Question: I am trying to achieve the following layout for a navigation bar with Flexbox. I am stuck with the alignment of the divs. This is how it should like:

This is what i build up with Divs and CSS. But i dont know how to align those divs, so that i get the desired result.
<URL>
'''
* {
box-sizing: border-box;
}
#nav {
display: flex;
}
#logo {
width: 100px;
heigth: 100px;
background-color: black;
margin-left: 24px;
}
'''
'''
<div id="nav">
<div id="logo">
100x100px Logo
</div>
<div id="left_side">
<div id="top_nav">
<div id="title">TITLE OF PAGE</div>
<div id="menu_swith">SWITCH</div>
</div>
<div id="bottom_nav">
<div class="nav_item">Menu 1</div>
<div class="nav_item">Menu 2</div>
<div class="nav_item">Menu 3</div>
<div class="nav_item">Menu 4</div>
</div>
</div>
</div>
'''
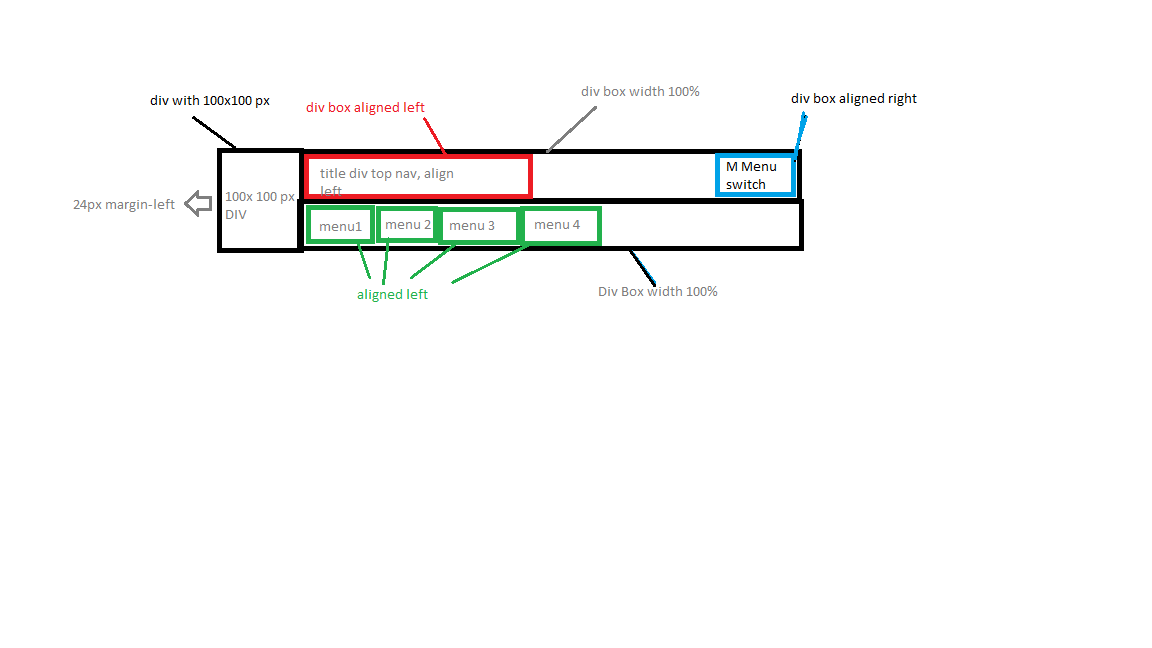
Answer: I would add a few more flex containers to some of the child divs. I'd also specify the width and flex-direction on the '#left_side' div and justify the content on the '#top_nav' div.
Try the snippet below or see this <URL>:
'''
* {
box-sizing: border-box;
}
#nav,
#left_side,
#top_nav,
#bottom_nav {
display: flex;
}
#left_side {
flex-direction: column;
width: 100%;
}
#top_nav {
justify-content: space-between;
}
#logo {
width: 100px;
heigth: 100px;
background-color: black;
margin-left: 24px;
}
'''
'''
<div id="nav">
<div id="logo">
100x100px Logo
</div>
<div id="left_side">
<div id="top_nav">
<div id="title">TITLE OF PAGE</div>
<div id="menu_swith">SWITCH</div>
</div>
<div id="bottom_nav">
<div class="nav_item">Menu 1</div>
<div class="nav_item">Menu 2</div>
<div class="nav_item">Menu 3</div>
<div class="nav_item">Menu 4</div>
</div>
</div>
</div>
'''